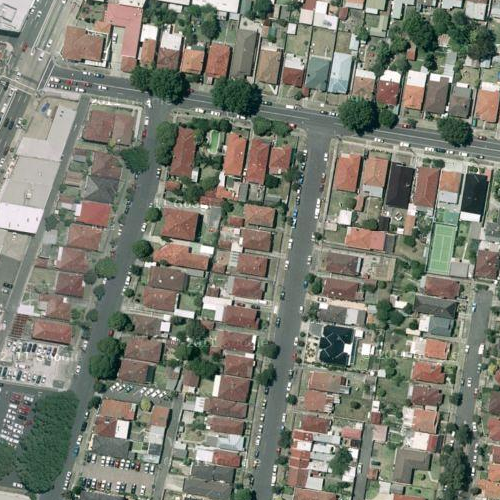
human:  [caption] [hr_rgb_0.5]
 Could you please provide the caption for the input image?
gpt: There are many houses arranged neatly and divided into rectangles by some roads .

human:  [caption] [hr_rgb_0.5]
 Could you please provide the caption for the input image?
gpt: Many houses are densely arranged and divided into rectangles by some roads .

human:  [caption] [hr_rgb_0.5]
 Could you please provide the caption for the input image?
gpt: A residential area with many houses arranged neatly and divided into rectangles by some roads .

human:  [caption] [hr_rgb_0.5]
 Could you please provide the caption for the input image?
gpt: This is a residential area with many house arranged neatly and some roads go through this area .

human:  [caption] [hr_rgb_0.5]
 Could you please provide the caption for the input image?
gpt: A residential area with many houses divided into rectangles by some roads .